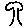
Label: tree